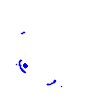
Particle: pion